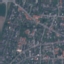
Land use / land cover: Residential